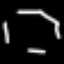
Label: octagon